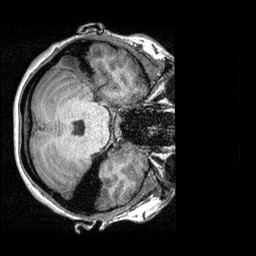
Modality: T1w
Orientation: axial
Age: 26
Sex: female
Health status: healthy
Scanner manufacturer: siemens
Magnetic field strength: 3 T
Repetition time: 2.3 s
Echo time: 0.00303 s